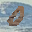
Label: 0